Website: home-depot
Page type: billing-address
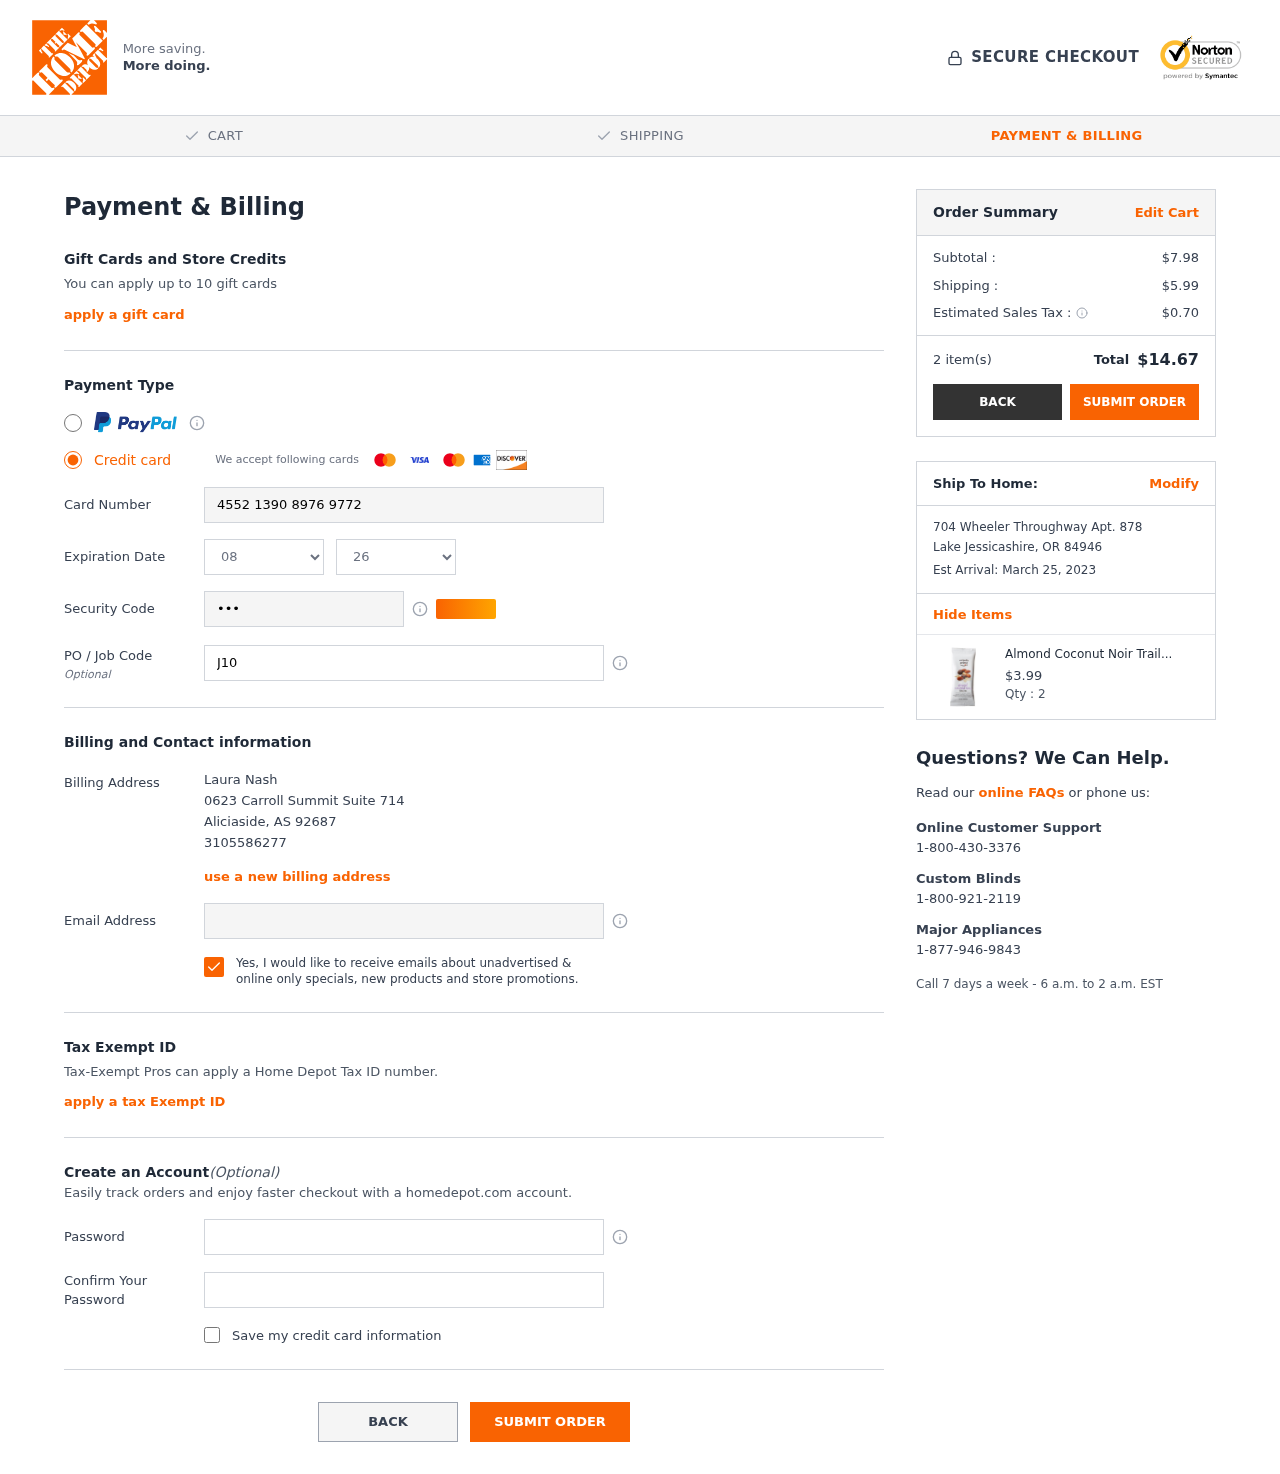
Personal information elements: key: PII_CARD_CVV
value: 852
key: PII_CARD_EXPIRY_MONTH
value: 08
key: PII_CARD_EXPIRY_YEAR
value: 26
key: PII_CARD_NUMBER
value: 4552 1390 8976 9772
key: PII_CITY
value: Aliciaside
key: PII_CITY2
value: Lake Jessicashire
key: PII_EMAIL
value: lauranash@gmail.com
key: PII_FULLNAME
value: Laura Nash
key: PII_JOB_CODE
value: J107430
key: PII_PHONE
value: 3105586277
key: PII_POSTCODE
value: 92687
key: PII_POSTCODE2
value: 84946
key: PII_STATE_ABBR
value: AS
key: PII_STATE_ABBR2
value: OR
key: PII_STREET
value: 0623 Carroll Summit Suite 714
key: PII_STREET2
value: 704 Wheeler Throughway Apt. 878
Product elements: key: PRODUCT1_NAME
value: Almond Coconut Noir Trail Mix Snack Pack, 1.5 oz single serve (Pack of 300)
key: PRODUCT1_PRICE
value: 3.99
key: PRODUCT1_QUANTITY
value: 2
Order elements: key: ORDER_SUBTOTAL
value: $7.98
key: ORDER_SHIPPING_COST
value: $5.99
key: ORDER_TAX
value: $0.70
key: ORDER_NUM_ITEMS
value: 2 item(s)
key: ORDER_TOTAL
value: $14.67
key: ORDER_DELIVERY_DATE
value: Est Arrival: March 25, 2023